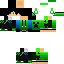
A female skeleton skin with green skin dressed in a green hoodie and black pants, featuring a closed mouth.